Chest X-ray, PA view. Patient: 50 years old, sex M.
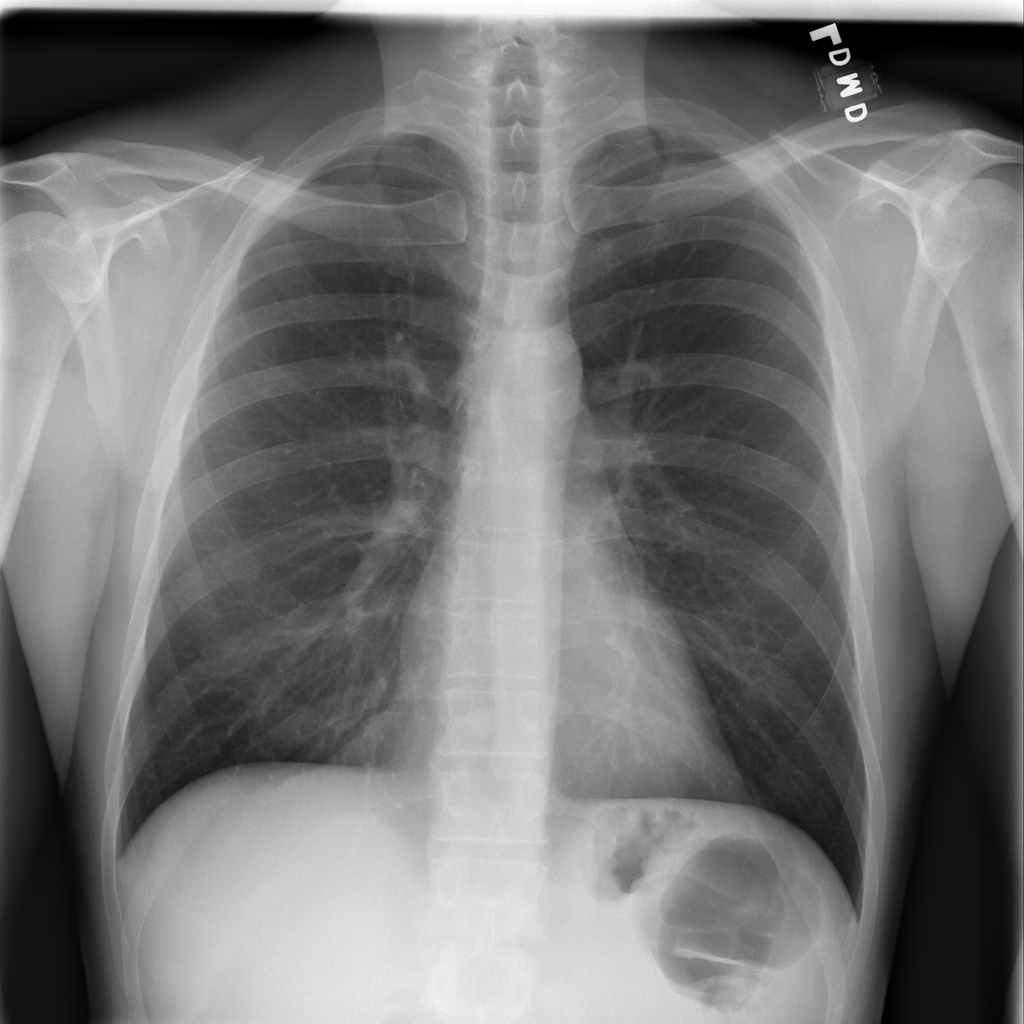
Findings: No Finding